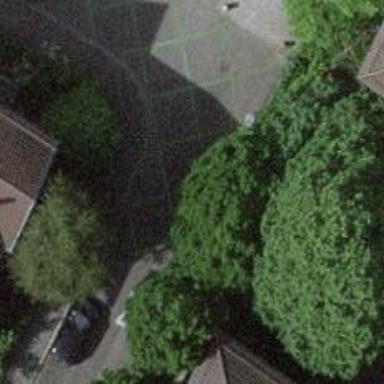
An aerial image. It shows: Asphalt footway with unmarked crossing.